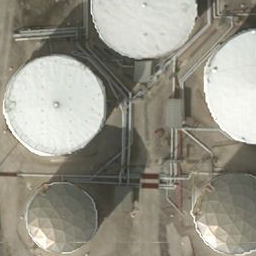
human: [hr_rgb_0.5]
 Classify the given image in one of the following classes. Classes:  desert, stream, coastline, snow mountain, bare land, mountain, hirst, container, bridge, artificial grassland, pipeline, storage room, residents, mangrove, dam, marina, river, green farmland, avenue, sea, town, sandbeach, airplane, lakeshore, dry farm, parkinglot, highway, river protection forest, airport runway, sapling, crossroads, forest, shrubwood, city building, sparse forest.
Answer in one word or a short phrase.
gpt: storage room